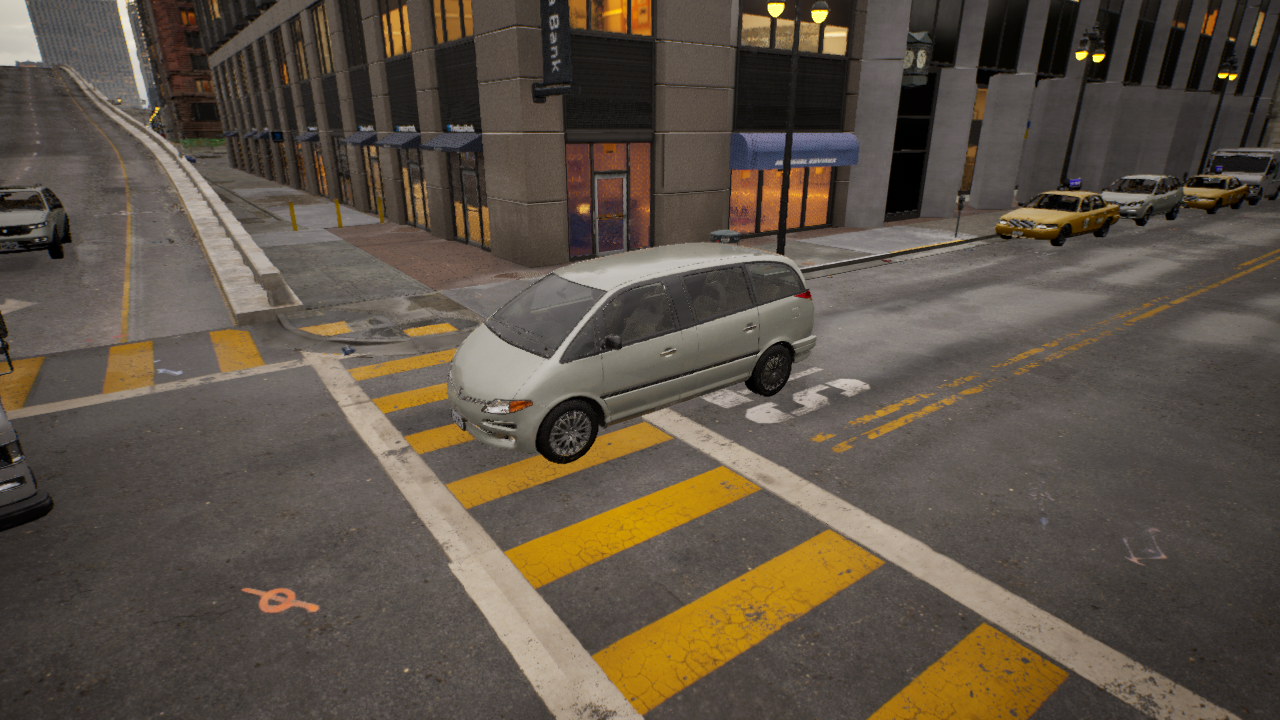
Venue: residential
Lighting: golden hour
Vehicle rig: minivan